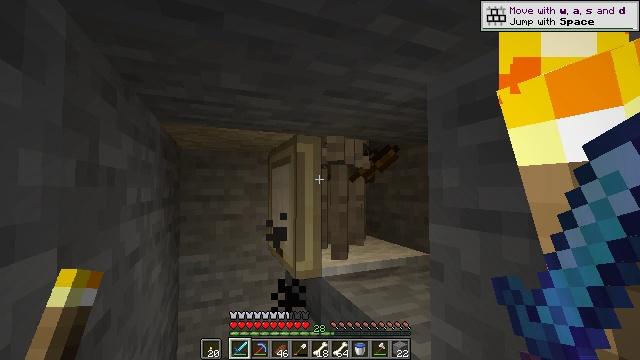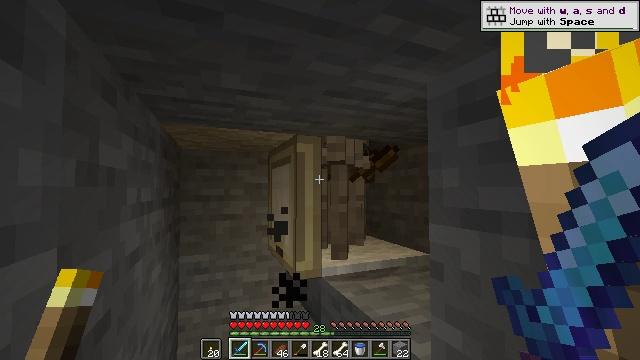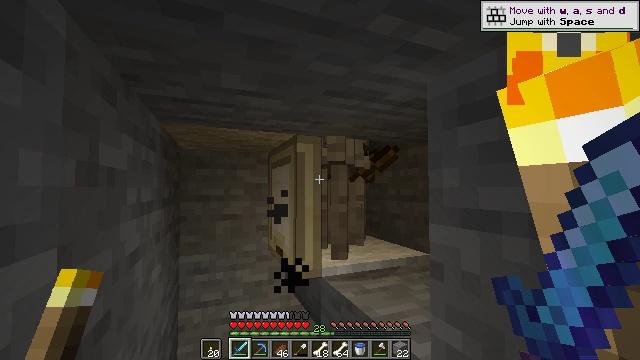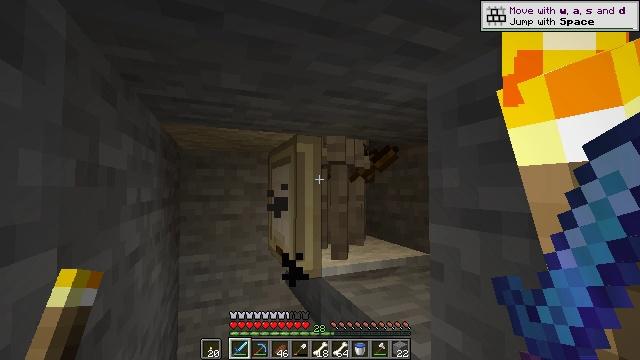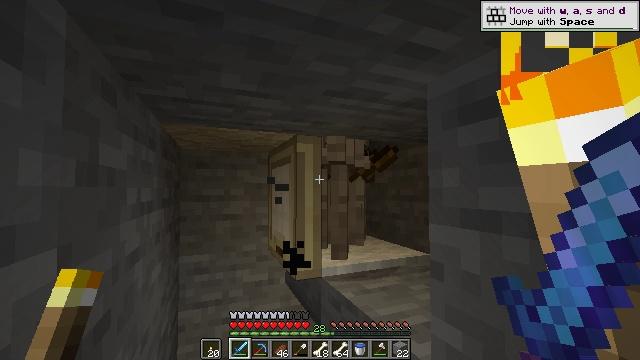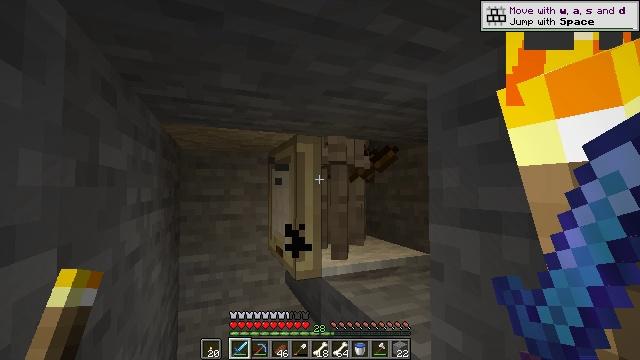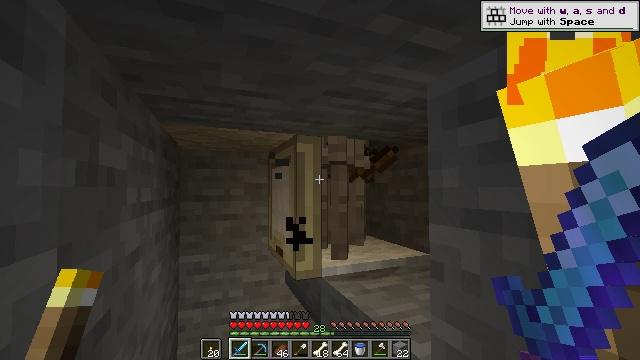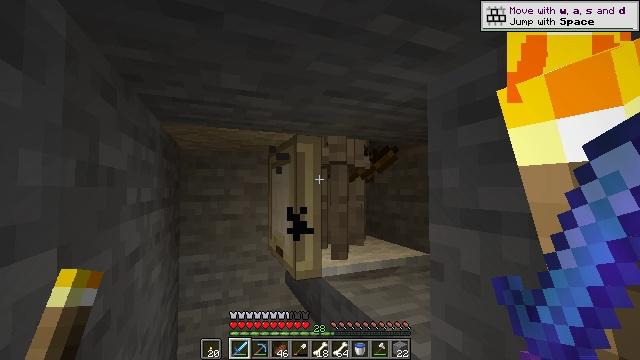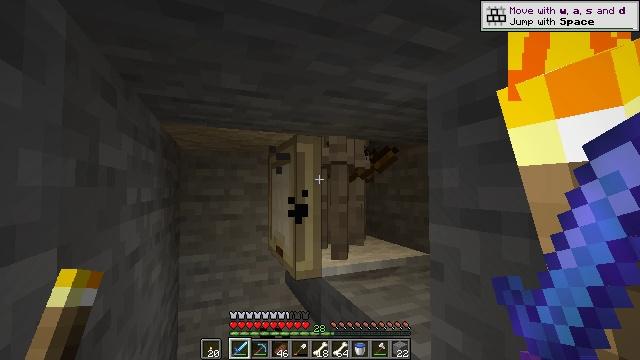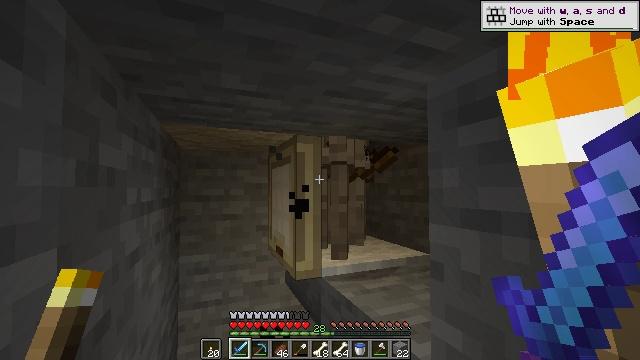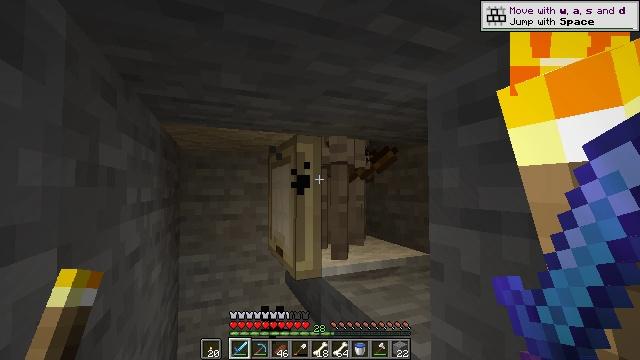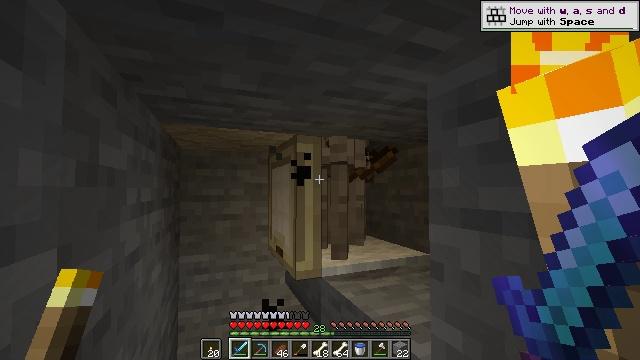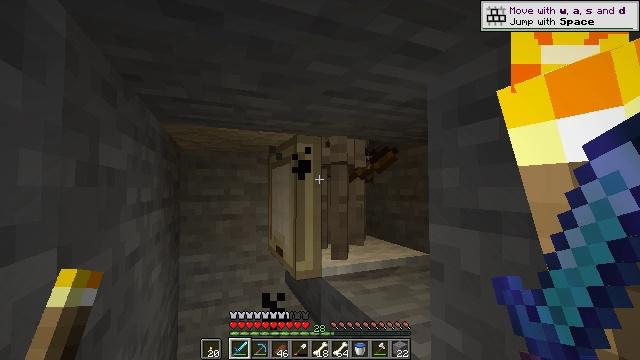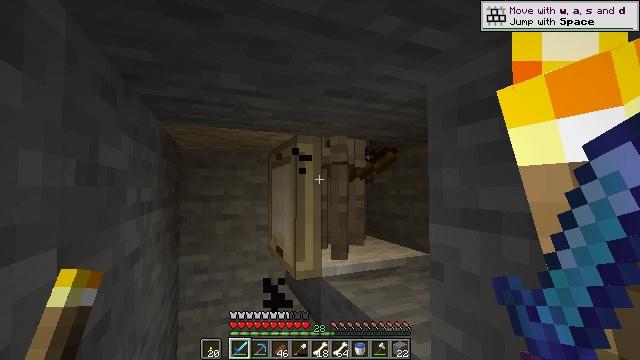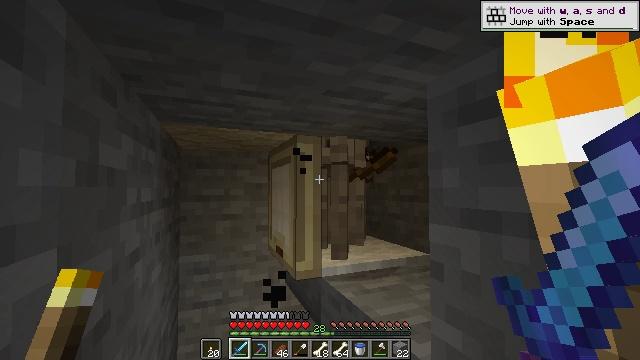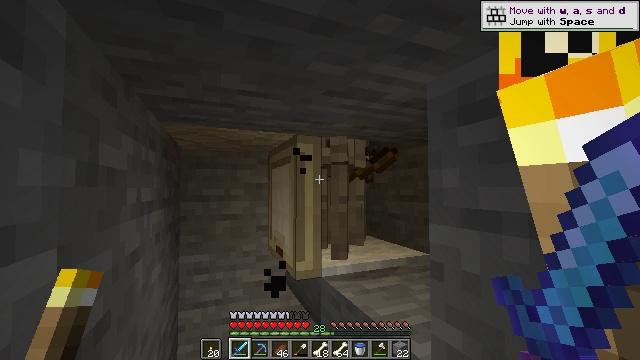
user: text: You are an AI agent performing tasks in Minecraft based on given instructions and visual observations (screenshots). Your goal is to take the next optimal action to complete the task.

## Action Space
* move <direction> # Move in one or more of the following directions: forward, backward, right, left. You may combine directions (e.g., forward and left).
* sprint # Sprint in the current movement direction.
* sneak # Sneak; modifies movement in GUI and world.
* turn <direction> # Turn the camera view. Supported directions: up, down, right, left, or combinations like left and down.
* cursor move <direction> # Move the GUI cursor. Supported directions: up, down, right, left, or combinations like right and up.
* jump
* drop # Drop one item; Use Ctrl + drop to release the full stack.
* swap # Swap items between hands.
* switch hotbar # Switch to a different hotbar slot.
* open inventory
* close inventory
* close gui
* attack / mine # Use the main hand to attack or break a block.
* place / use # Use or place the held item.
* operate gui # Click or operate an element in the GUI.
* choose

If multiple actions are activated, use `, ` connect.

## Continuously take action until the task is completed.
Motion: motion action
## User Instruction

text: Hunt the skeleton.
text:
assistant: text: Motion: no_op
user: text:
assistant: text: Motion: no_op
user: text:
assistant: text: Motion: no_op
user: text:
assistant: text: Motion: no_op
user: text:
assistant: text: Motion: no_op
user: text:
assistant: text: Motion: no_op
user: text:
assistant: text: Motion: no_op
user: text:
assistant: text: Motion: no_op
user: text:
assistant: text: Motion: no_op
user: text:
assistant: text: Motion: no_op
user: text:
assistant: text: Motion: no_op
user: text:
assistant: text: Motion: no_op
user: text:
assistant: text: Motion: no_op
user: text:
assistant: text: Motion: no_op
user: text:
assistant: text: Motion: no_op
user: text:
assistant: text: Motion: no_op
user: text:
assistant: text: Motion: no_op
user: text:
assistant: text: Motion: no_op
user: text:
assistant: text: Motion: no_op
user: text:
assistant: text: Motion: no_op
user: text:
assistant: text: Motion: no_op
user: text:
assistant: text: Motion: no_op
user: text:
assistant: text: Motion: no_op
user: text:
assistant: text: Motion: no_op
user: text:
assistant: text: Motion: no_op
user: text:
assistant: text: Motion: no_op
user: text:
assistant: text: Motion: no_op
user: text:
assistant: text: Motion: no_op
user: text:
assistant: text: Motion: no_op
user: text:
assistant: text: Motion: no_op